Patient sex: M
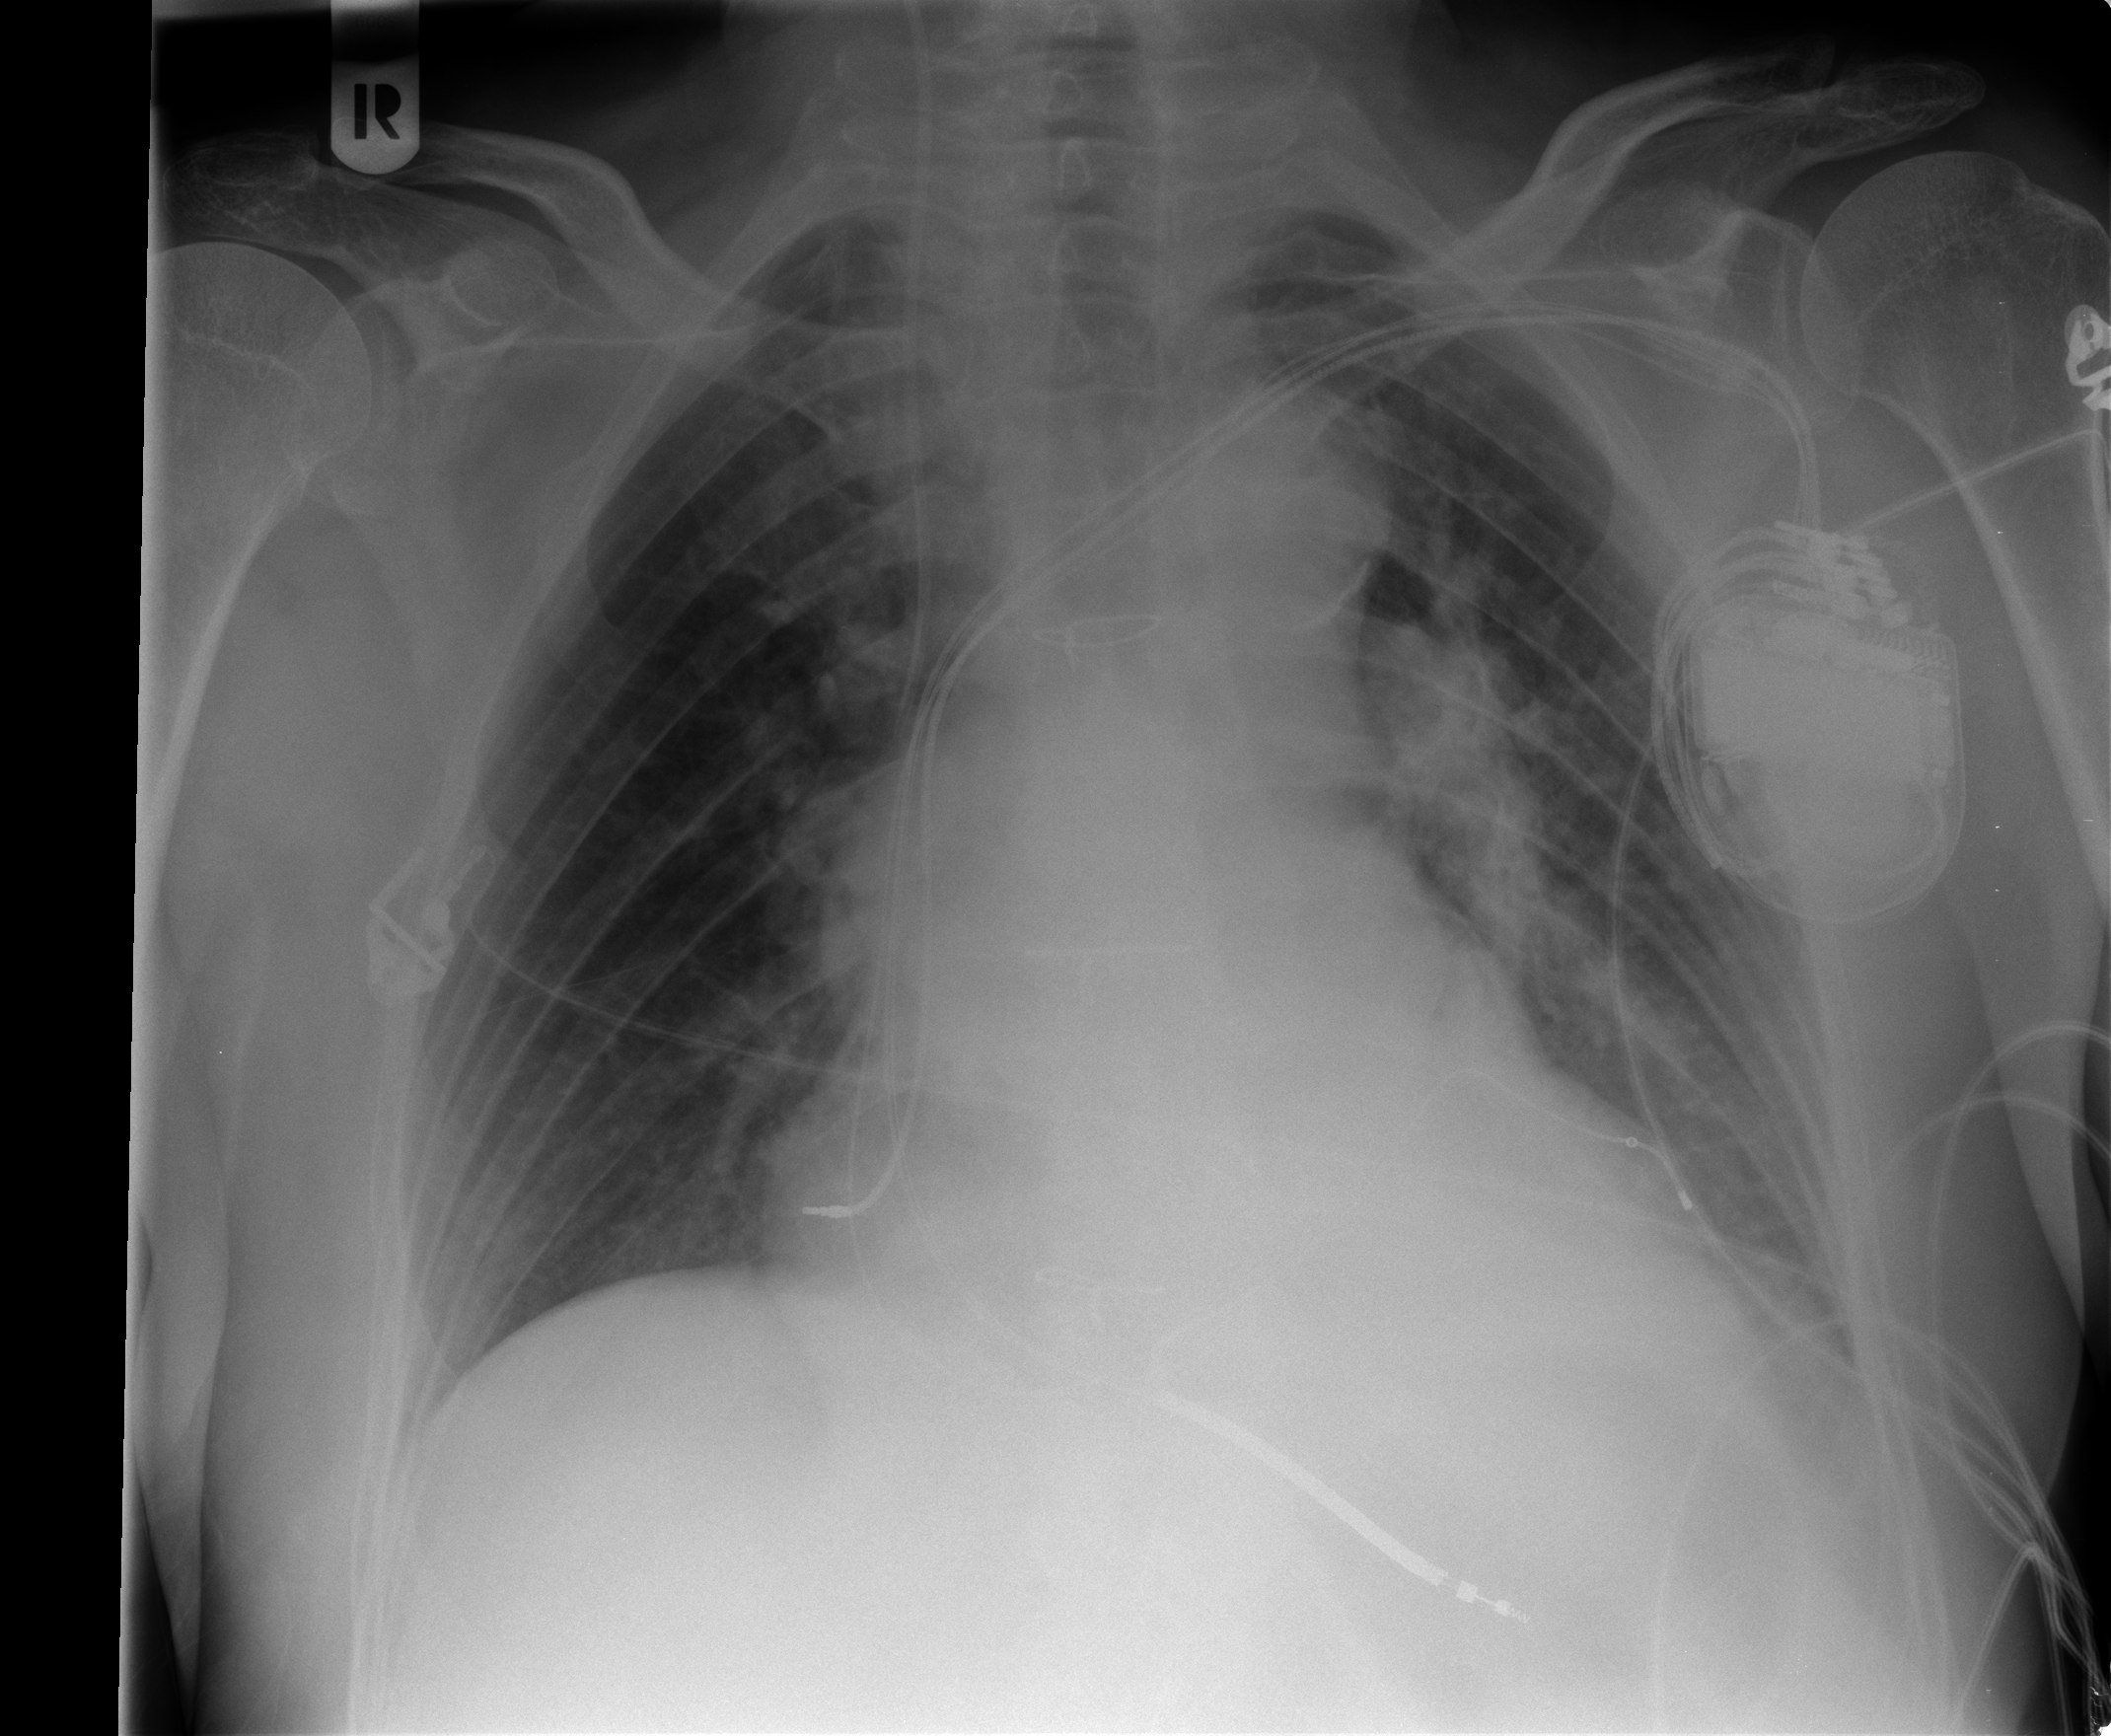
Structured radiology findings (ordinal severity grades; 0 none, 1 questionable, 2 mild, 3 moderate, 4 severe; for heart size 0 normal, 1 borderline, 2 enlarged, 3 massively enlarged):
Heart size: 2
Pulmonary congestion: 0
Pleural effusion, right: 0
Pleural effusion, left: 1
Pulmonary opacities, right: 0
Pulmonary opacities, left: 1
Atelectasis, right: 2
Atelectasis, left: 2